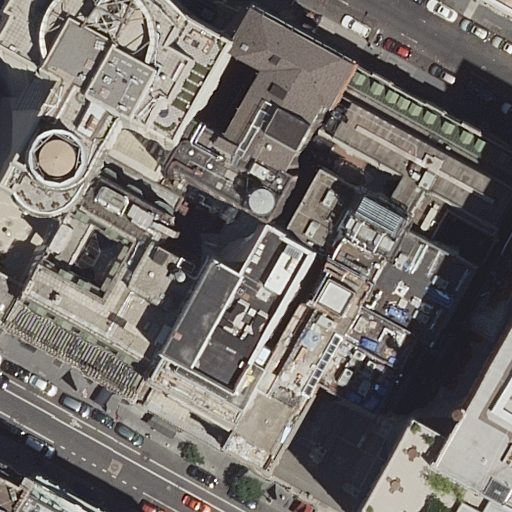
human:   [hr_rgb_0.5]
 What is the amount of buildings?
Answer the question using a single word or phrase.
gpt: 11

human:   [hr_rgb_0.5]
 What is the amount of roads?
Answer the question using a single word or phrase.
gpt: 2

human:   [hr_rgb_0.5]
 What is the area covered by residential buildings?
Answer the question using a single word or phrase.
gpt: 4087m2

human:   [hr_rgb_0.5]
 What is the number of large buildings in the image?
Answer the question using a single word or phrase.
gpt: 4

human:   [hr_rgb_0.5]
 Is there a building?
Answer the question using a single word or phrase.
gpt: yes

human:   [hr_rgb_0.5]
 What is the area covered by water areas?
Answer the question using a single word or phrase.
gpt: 0m2

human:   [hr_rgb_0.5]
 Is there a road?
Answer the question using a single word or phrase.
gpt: yes

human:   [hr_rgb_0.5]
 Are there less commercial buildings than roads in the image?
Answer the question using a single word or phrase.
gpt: yes

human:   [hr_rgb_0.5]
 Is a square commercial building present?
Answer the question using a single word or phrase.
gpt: no

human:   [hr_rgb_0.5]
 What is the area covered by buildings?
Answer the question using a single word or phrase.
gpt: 5647m2

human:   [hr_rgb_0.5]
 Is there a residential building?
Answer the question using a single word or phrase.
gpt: yes

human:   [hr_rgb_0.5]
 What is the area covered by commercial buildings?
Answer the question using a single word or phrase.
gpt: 0m2

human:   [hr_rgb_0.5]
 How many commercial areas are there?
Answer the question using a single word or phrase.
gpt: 0

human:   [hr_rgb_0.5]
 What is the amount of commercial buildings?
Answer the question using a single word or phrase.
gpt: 0

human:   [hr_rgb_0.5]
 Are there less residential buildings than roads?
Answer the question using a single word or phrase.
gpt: no

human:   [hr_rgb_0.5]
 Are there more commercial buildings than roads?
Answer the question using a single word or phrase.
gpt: no

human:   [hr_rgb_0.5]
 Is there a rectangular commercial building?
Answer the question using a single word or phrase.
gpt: no

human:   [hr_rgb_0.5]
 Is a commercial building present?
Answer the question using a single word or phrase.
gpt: no

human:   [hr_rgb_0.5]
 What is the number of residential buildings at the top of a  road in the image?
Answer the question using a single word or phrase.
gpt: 6

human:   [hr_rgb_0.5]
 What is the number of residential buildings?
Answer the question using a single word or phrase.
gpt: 9

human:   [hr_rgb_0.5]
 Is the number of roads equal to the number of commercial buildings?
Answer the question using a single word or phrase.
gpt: no

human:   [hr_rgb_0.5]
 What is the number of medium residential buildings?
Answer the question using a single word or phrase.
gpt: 3

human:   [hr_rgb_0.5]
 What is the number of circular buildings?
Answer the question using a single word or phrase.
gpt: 0

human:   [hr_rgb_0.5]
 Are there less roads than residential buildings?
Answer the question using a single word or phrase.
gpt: yes

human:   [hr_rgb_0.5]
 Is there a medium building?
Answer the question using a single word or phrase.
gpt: yes

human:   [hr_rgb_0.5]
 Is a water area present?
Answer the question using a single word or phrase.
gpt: no

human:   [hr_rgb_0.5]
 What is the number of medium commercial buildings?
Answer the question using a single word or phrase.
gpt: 0

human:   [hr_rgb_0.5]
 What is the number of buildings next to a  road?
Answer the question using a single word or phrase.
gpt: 11

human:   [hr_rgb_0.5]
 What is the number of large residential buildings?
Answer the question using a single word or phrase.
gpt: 3

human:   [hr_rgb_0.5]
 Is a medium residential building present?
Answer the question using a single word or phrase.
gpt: yes

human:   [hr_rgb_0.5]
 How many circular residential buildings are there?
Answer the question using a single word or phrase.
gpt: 0

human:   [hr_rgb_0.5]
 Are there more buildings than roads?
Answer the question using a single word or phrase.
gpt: yes

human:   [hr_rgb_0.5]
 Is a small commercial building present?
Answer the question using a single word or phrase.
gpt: no

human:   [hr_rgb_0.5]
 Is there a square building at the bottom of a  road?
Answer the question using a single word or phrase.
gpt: no

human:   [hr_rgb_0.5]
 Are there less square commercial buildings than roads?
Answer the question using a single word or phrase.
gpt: yes

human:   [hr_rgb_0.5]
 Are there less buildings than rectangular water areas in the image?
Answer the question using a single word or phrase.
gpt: no

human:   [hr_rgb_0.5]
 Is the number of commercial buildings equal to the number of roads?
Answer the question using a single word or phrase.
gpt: no

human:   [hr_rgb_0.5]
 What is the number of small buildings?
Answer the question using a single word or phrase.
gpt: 4

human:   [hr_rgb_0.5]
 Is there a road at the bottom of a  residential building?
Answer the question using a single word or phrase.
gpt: yes

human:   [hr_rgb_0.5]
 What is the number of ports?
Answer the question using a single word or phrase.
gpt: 0

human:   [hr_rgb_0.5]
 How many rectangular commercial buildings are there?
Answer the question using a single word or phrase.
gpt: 0

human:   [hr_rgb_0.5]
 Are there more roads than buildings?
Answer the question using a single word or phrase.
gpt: no

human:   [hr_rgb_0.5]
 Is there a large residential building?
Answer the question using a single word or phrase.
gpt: yes

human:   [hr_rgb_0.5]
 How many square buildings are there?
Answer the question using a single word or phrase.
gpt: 0

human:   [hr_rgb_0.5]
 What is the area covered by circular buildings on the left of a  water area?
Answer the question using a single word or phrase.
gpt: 0m2

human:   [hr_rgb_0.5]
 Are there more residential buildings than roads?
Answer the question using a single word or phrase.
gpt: yes

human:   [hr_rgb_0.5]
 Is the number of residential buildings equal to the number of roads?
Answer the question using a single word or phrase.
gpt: no

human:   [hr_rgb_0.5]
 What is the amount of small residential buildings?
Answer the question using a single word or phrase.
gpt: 3

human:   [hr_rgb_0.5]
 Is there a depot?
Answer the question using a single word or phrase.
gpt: no

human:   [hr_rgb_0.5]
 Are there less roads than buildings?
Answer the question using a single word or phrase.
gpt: yes

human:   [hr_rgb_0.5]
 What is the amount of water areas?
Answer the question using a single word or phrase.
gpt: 0

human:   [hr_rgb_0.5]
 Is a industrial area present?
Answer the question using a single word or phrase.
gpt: no

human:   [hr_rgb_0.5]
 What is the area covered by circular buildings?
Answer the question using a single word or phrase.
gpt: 0m2

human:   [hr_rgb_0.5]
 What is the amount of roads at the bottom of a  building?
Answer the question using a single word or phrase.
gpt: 1

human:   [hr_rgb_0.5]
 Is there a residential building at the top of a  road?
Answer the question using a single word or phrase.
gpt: yes

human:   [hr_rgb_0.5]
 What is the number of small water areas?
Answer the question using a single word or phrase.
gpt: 0

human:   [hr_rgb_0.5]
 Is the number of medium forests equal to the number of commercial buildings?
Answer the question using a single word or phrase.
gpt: yes

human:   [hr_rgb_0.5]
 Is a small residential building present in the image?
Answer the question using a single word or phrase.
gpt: yes

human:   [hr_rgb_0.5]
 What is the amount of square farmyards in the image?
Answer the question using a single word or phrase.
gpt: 0

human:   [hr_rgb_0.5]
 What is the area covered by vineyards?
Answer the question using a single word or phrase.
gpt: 0m2

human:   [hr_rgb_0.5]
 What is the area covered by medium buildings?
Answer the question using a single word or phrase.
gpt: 752m2

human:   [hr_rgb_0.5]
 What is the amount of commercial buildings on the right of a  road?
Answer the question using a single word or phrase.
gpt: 0

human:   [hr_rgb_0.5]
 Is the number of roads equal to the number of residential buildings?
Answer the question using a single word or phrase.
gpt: no

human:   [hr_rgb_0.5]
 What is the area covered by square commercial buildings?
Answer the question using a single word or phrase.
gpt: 0m2